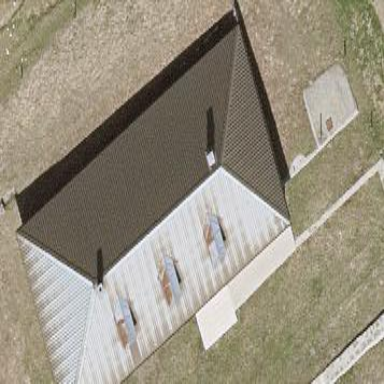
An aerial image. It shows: View of roof of building.